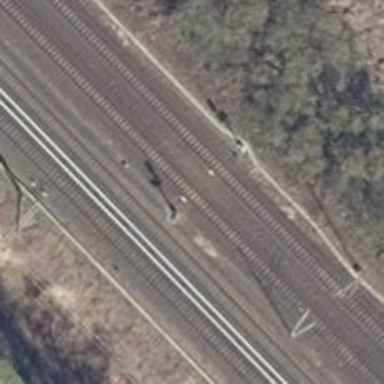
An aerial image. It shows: Railway signal.